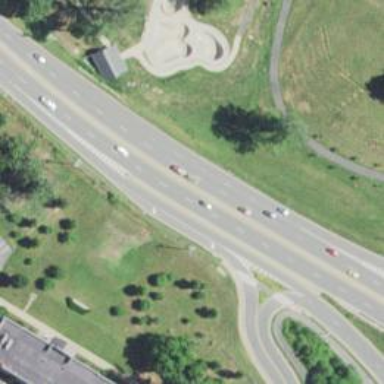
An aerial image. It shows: Trunk link highway with asphalt surface.